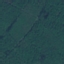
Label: Forest